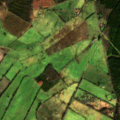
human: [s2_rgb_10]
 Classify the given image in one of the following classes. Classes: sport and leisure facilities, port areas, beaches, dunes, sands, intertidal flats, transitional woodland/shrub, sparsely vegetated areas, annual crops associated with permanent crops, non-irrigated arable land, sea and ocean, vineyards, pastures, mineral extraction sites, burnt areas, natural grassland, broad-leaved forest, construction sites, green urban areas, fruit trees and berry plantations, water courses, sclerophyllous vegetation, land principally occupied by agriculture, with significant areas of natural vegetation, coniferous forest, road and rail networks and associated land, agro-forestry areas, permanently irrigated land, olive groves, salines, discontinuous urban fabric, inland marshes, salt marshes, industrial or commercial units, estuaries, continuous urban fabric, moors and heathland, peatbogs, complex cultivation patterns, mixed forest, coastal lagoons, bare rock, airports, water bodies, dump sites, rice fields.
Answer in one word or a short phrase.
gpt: pastures, land principally occupied by agriculture, with significant areas of natural vegetation, coniferous forest, transitional woodland/shrub